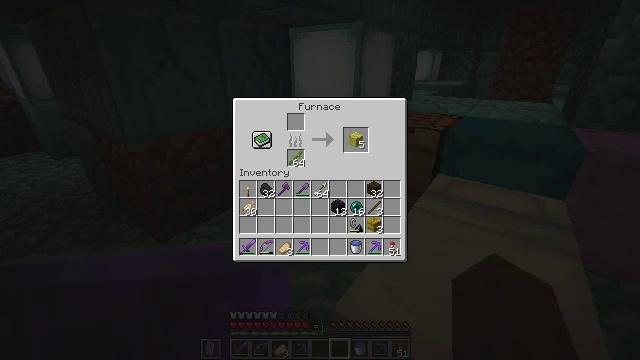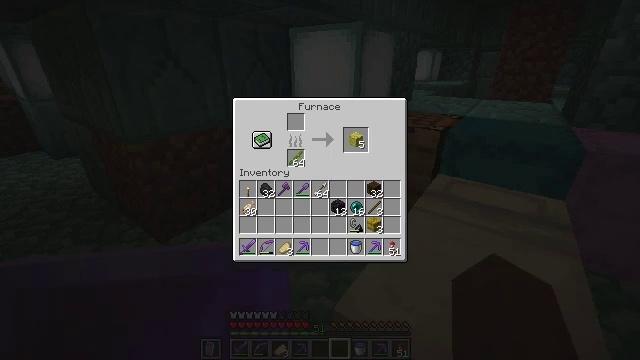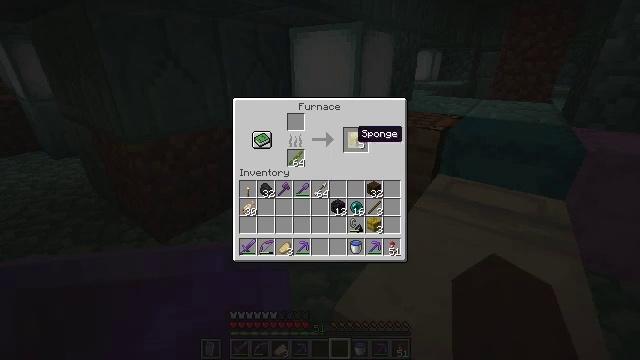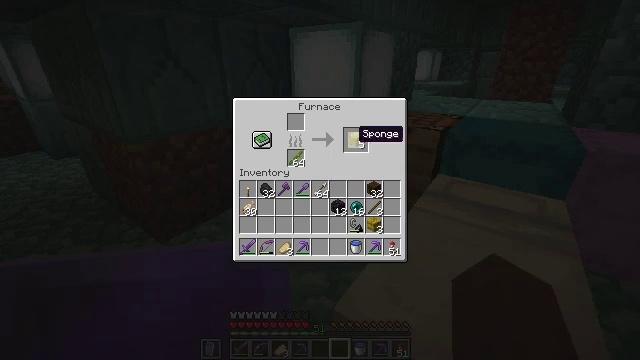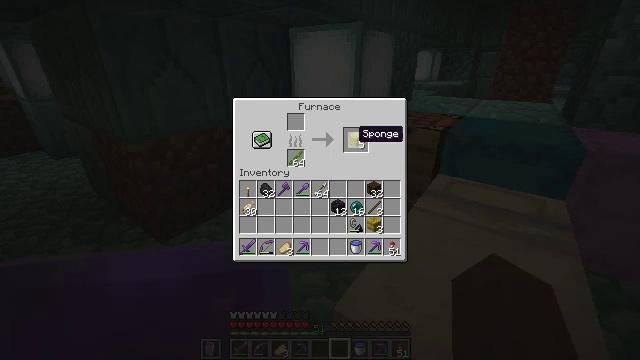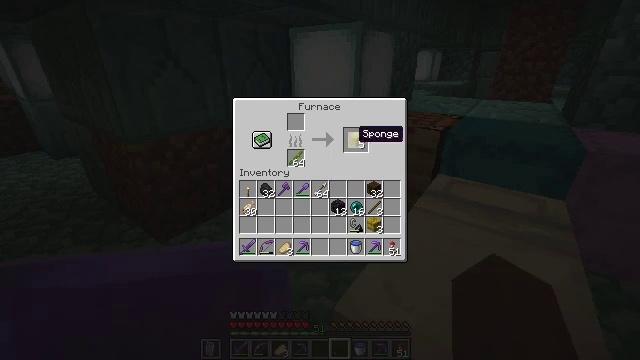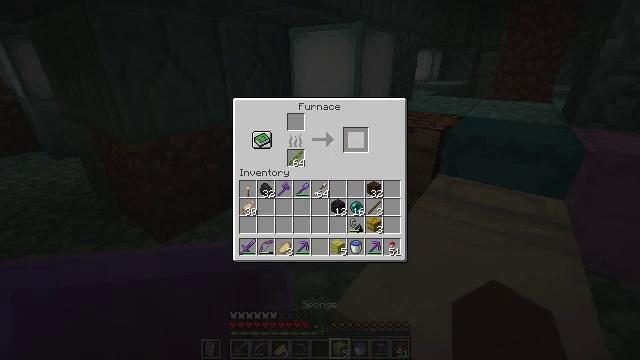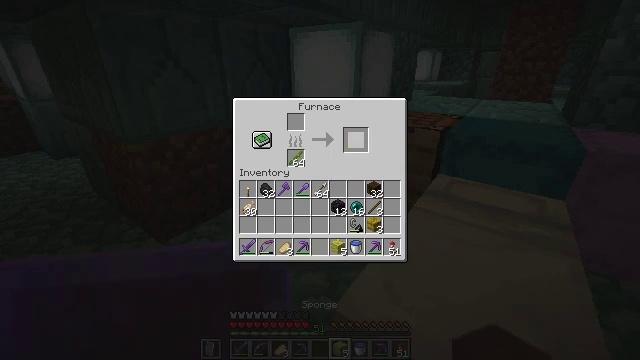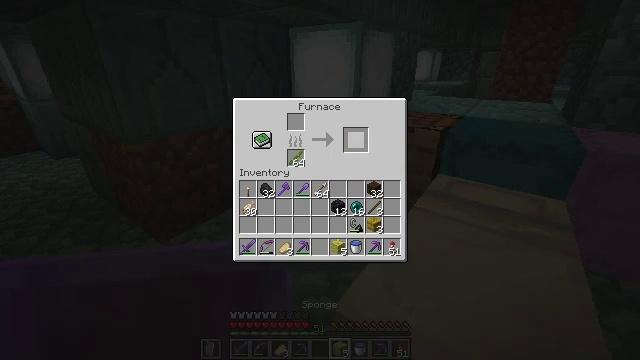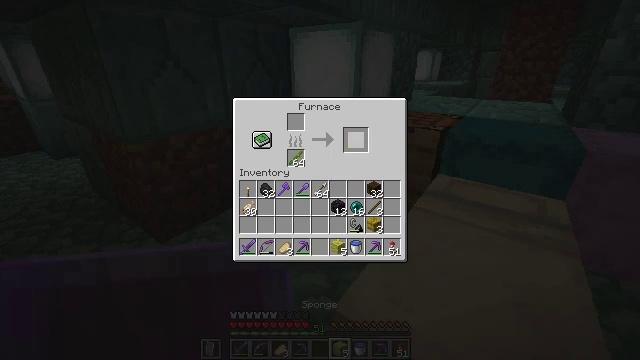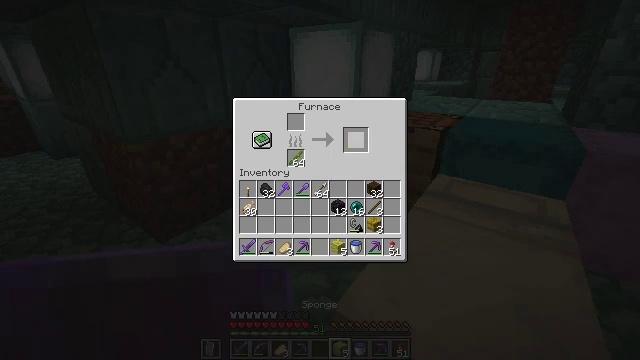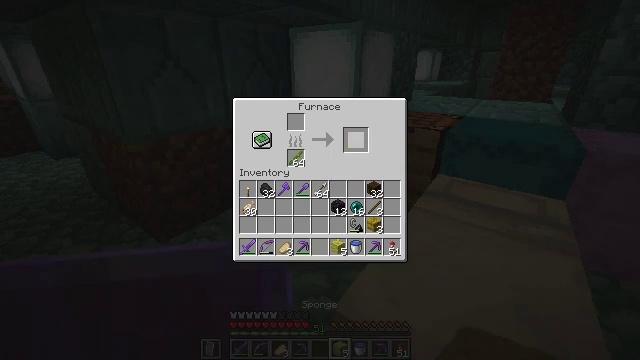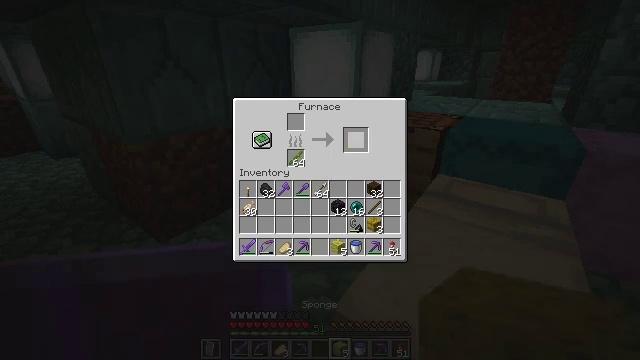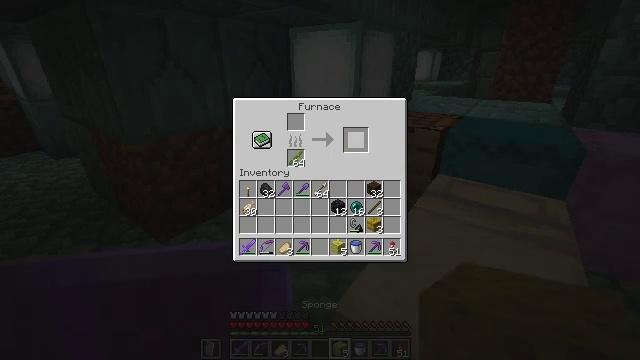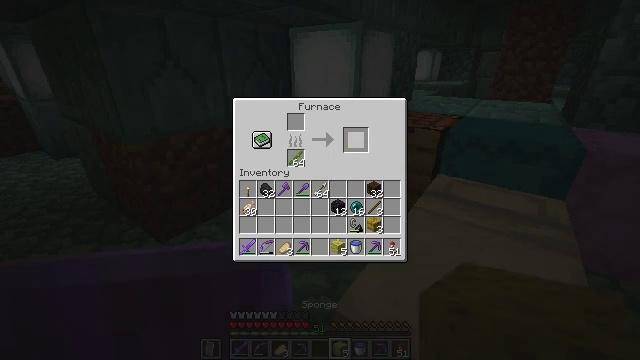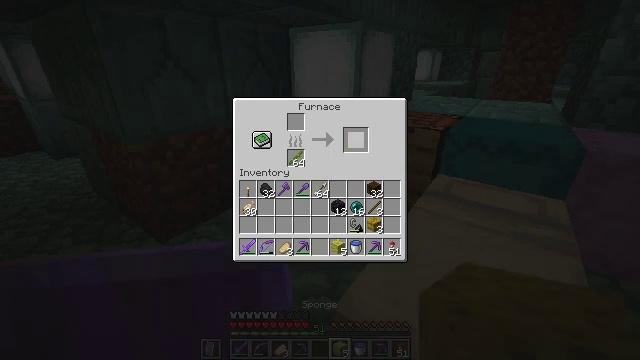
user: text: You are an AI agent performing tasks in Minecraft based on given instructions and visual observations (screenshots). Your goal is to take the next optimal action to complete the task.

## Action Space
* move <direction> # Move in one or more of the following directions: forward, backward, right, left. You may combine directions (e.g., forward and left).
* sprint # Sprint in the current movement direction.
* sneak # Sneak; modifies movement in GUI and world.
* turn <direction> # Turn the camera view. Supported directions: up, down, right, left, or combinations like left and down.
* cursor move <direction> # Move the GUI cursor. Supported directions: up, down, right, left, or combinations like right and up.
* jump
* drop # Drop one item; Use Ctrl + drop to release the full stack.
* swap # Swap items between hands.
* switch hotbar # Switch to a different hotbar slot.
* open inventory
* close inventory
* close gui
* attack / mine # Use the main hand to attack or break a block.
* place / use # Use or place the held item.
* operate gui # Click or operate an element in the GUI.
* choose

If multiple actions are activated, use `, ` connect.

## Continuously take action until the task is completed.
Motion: motion action
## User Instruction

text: craft item sponge
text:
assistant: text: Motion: sneak
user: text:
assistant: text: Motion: sneak, turn right
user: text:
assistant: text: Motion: sneak
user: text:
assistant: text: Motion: sneak
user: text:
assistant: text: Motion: sneak
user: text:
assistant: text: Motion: sneak, attack / mine
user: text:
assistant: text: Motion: sneak, attack / mine
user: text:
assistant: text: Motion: sneak, attack / mine
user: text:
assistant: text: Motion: sneak, attack / mine
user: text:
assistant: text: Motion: sneak
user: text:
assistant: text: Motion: no_op
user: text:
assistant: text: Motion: no_op
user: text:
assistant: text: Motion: no_op
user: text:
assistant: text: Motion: no_op
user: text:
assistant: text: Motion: no_op
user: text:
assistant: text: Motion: no_op
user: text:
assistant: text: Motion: turn right
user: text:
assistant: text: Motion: turn right
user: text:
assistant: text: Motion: turn right and down
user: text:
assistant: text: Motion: turn right and down
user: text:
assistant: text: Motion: turn right
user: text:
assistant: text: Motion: no_op
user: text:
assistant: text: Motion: no_op
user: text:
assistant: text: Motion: no_op
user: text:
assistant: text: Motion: no_op
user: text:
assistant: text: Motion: no_op
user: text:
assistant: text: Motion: move forward
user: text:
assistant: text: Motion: move forward
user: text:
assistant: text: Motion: move forward, use / place
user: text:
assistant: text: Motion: move forward, use / place